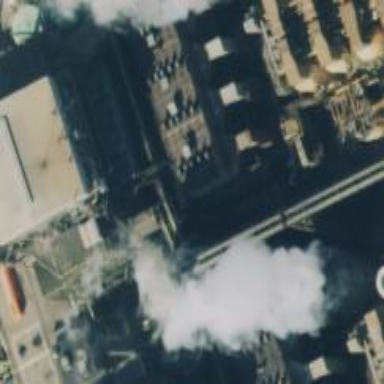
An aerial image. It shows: Generator with steam turbine as its type.